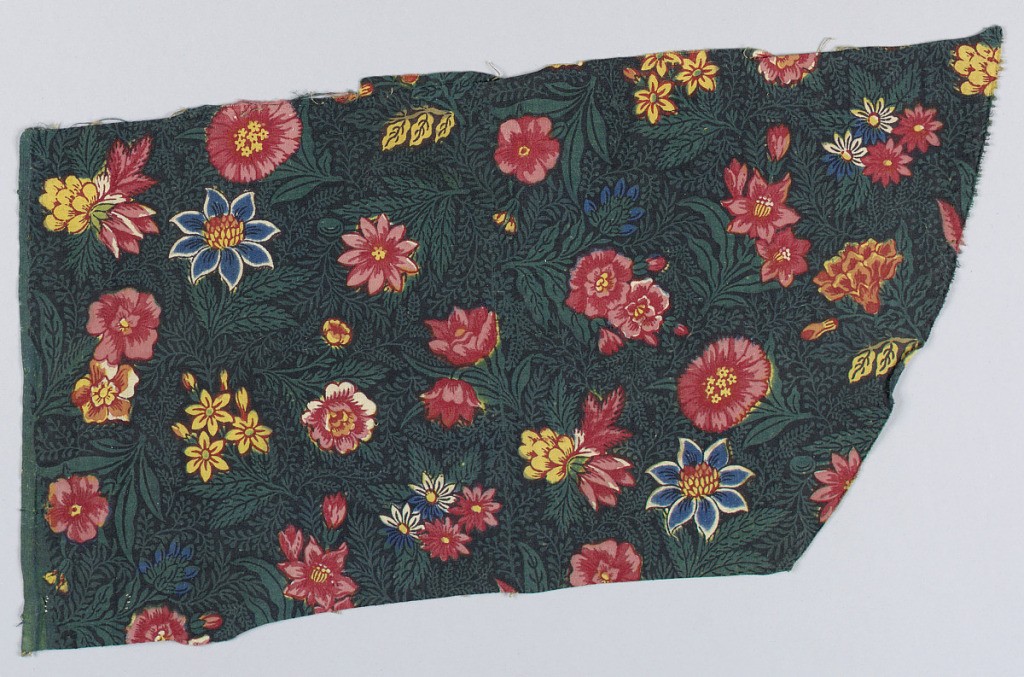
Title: Textile
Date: ca. 1800
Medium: cotton Technique: block printed on plain weave
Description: Scattered flowers in deep pink, blue, yellow and white on a black ground closely covered with deep green flowers and leaves.